Question: I use idea git integration to use git.
I merged my brabch into develop branch and I saw a lot of conflicts. I cloased the merge window and Now I see following file content:
'''
<<<<<<< HEAD
//For unregistered users with unfilled email
if (userService.findUserByEmail(newEmail) != null) {
return new ResponseEntity<>(
msgSource.getMessage("RegistController.USER_EXISTS", null, LOCALE_RU),
HttpStatus.ACCEPTED);
}
Long userId = (Long) session.getAttribute(USER_ID);
user = userService.findUserById(userId);
=======
TerminalUser user = null;
Long userId = (Long) session.getAttribute(USER_ID);
if (userId == null) {
user = userService.createEmptyUser();
session.setAttribute(USER_ID, user.getUserId());
}else {
user = userService.findUserById(userId);
}
>>>>>>> remotes/origin/wrike1234567890
'''
And idea signs that merge is not completed:

How to return to the merge menu?
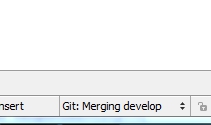
Answer: Locate a file with conflicts in the Changes tool window. (If it is already open in the editor use and select Changes)
Right click on the file in the Changes tool window and select the menu 'Git > Resolve conflicts...' (This menu item is not available on files without conflicts, so it might be called a little differently because I don't see it right now).